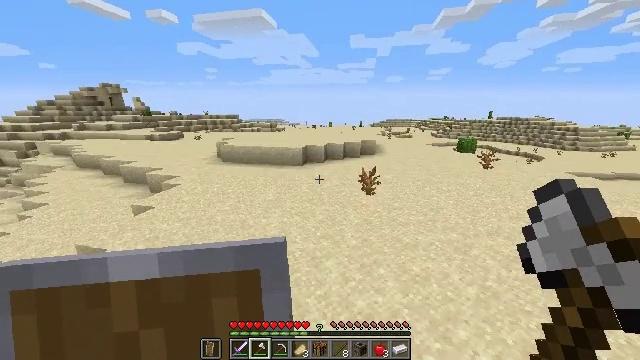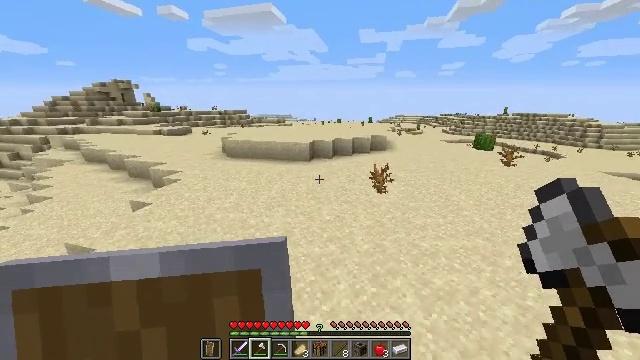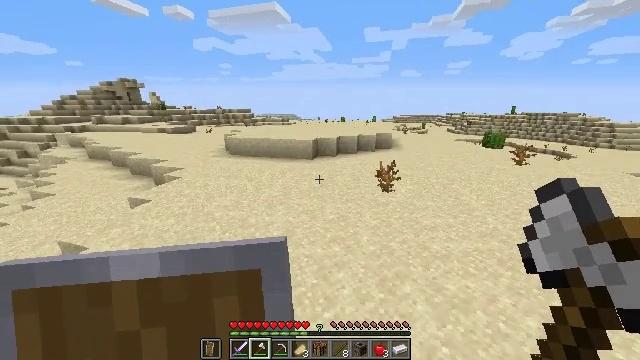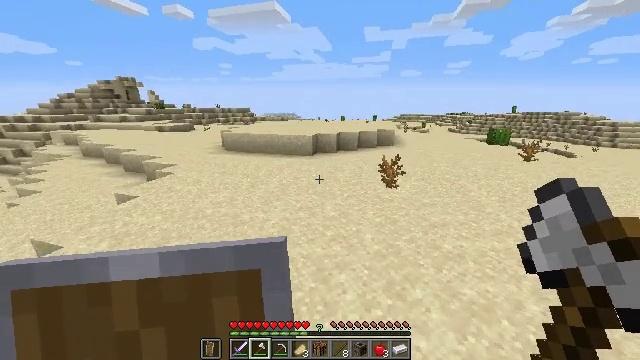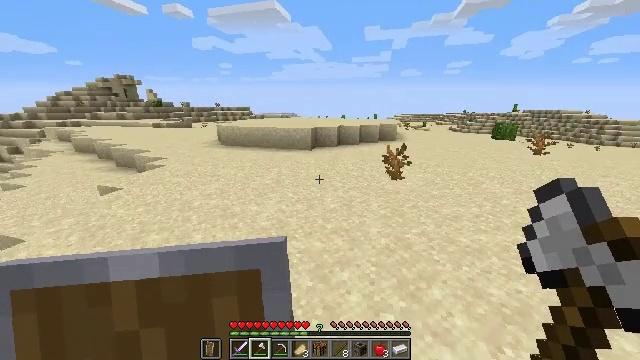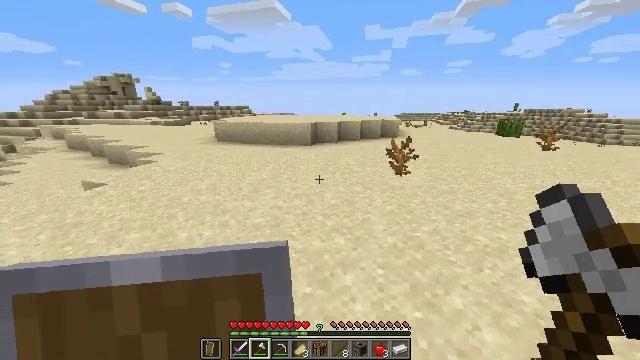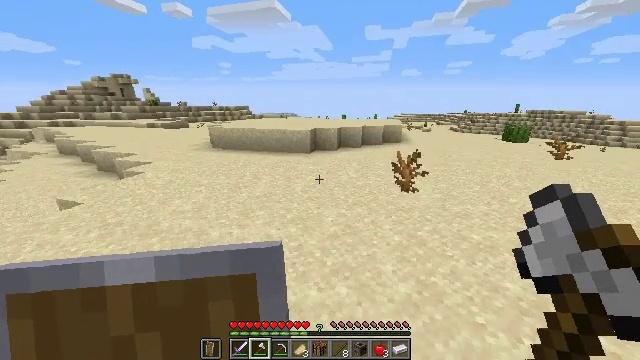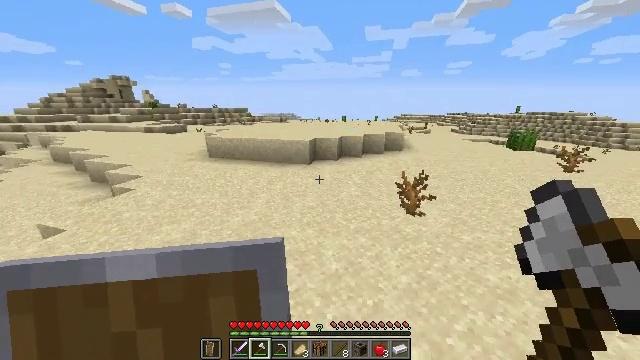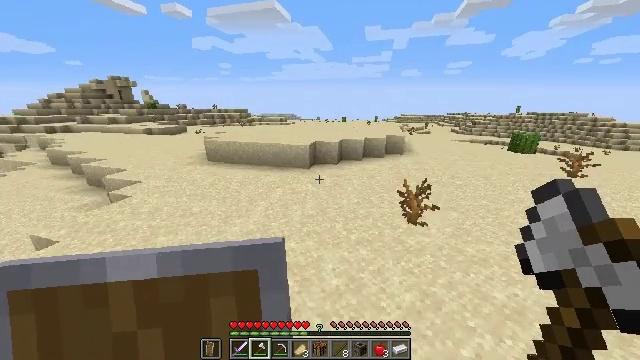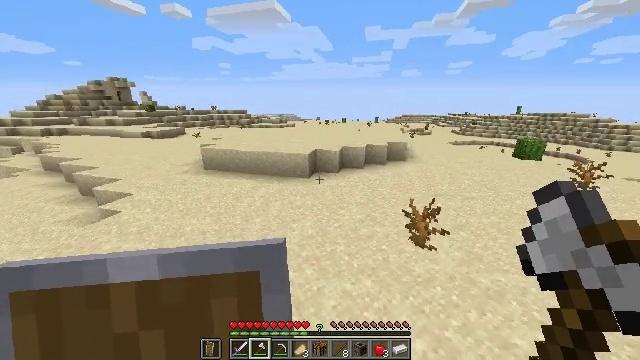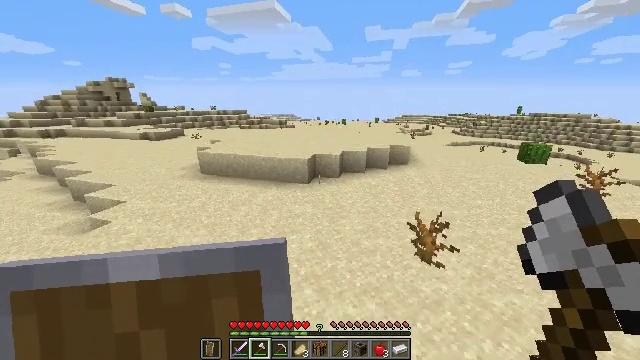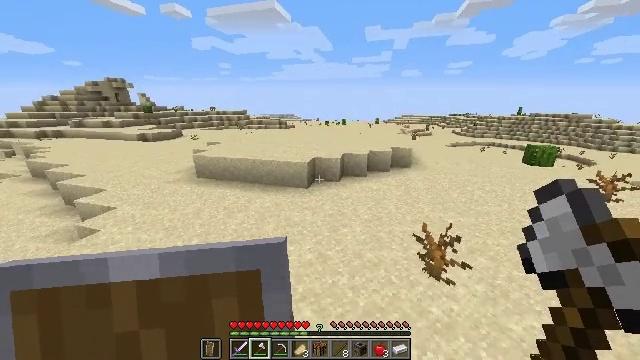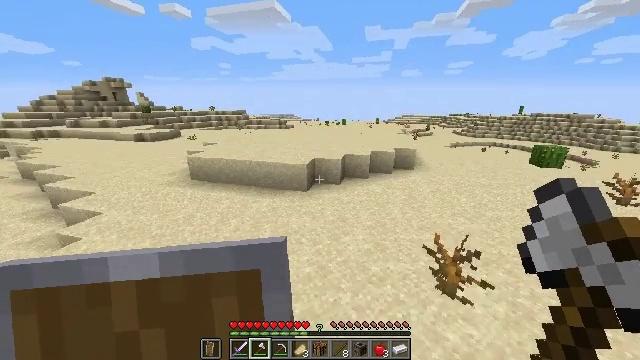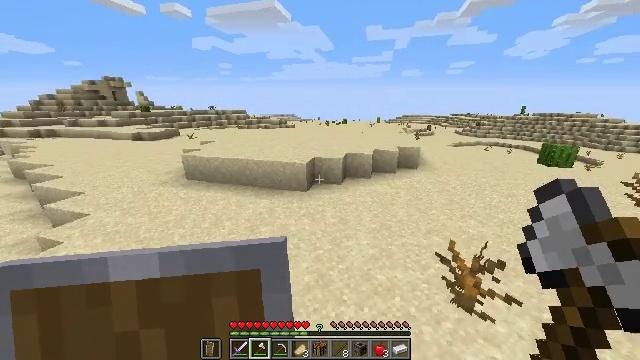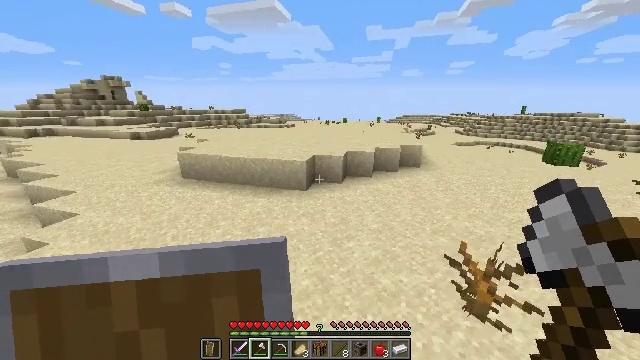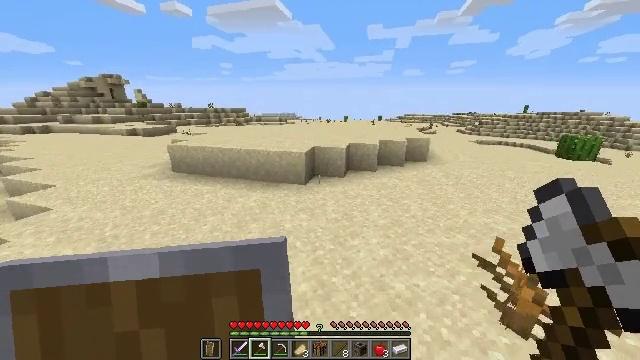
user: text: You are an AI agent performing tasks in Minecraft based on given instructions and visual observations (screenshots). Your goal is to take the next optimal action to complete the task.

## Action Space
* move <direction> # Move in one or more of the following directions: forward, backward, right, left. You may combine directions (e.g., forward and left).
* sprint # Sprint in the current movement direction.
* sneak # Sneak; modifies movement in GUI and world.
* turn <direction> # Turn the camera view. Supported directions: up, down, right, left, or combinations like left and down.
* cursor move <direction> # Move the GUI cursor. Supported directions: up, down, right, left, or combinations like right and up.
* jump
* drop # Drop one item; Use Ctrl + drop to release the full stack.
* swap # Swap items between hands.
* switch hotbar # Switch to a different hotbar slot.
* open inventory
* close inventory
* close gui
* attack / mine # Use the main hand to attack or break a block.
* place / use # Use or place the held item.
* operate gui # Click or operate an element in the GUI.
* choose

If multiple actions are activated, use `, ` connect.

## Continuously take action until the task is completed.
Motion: motion action
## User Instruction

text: Break the sugar cane.
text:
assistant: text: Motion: move forward, sprint, turn left, jump
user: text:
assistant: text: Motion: move forward, sprint, turn left, jump
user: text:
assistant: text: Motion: move forward, sprint, jump
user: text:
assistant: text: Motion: move forward, sprint, jump
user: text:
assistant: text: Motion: move forward, sprint, jump
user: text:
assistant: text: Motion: move forward, sprint, jump
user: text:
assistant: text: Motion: move forward, sprint, jump
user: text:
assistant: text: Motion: move forward, sprint, jump
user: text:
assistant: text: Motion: move forward, sprint, jump
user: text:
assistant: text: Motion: move forward, sprint, jump
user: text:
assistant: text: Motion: move forward, sprint, jump
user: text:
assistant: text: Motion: move forward, sprint, jump
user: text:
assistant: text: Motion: move forward, sprint
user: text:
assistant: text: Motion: move forward, sprint
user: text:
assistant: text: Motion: move forward, sprint
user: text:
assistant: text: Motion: move forward, sprint, turn left and up
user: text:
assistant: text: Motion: move forward, sprint, turn left and up
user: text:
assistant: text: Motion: move forward, sprint
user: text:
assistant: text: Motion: move forward, sprint
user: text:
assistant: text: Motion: move forward, sprint
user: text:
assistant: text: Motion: move forward, sprint
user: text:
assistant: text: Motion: move forward, sprint
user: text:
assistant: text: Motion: move forward, sprint
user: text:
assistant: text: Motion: move forward, sprint
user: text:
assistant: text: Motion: move forward, sprint, turn left and down
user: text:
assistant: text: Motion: move forward, sprint, turn left and down, jump
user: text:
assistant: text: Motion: move forward, sprint, jump
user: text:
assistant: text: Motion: move forward, sprint, jump
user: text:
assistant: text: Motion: move forward, sprint, jump
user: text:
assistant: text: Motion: move forward, sprint, jump